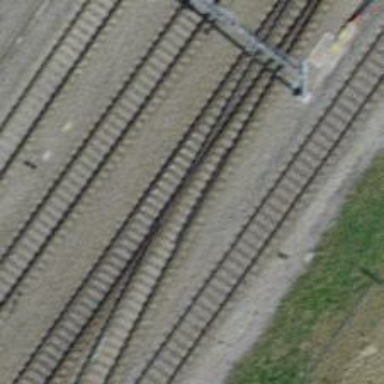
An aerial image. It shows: Siding railway track with one rail.